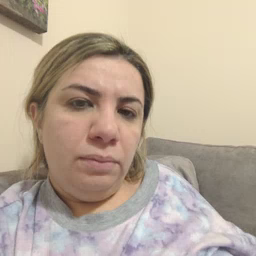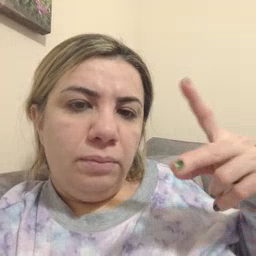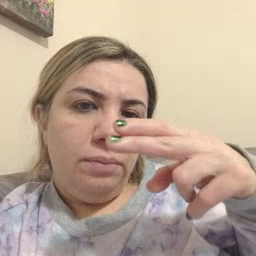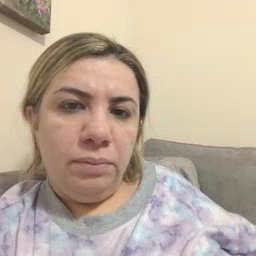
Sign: scissors